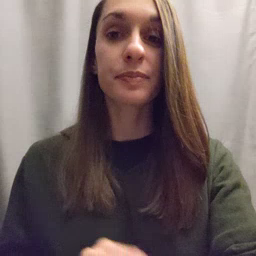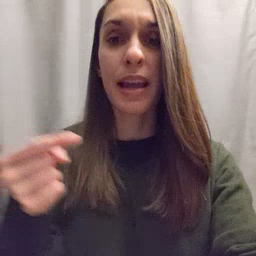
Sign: owie